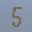
Label: 5